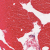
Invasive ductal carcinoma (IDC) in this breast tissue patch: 0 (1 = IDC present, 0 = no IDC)